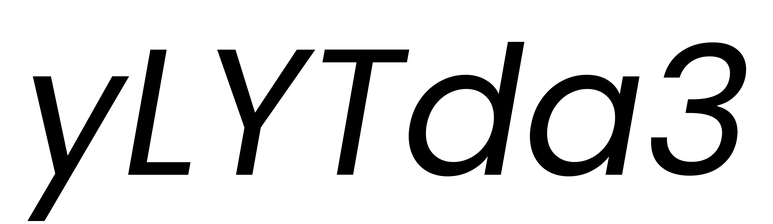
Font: Poppins-Italic